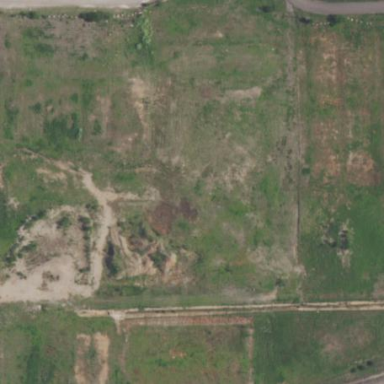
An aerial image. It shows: Brownfield area.